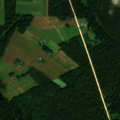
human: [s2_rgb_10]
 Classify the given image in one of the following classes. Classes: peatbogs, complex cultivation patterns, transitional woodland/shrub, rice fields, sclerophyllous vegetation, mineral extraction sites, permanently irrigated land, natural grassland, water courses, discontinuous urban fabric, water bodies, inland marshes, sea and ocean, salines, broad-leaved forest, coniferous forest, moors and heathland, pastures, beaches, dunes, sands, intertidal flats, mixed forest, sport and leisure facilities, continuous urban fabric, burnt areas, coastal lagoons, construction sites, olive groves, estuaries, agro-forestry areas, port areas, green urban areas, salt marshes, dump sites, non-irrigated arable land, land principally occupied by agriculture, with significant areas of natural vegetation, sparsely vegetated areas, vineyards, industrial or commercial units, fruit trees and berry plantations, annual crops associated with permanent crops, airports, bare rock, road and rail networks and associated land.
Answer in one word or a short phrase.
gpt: non-irrigated arable land, complex cultivation patterns, coniferous forest, mixed forest